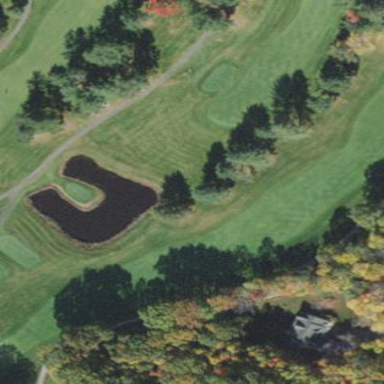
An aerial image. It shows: Golf fairway surrounded by grass.